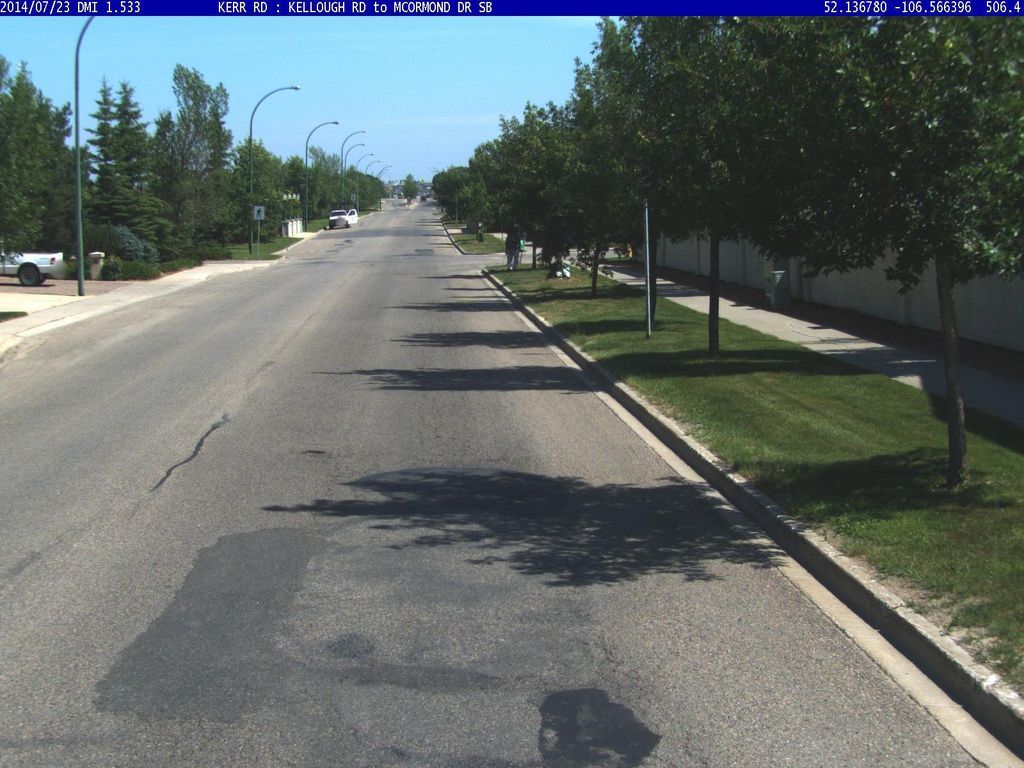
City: saskatoon